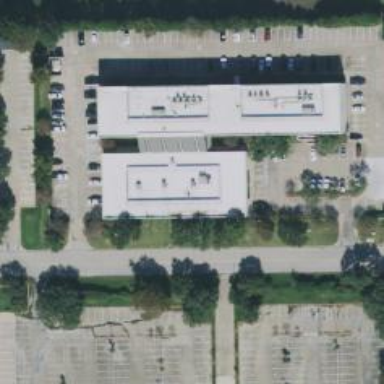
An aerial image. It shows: Office building.